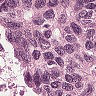
Metastatic tissue present: yes